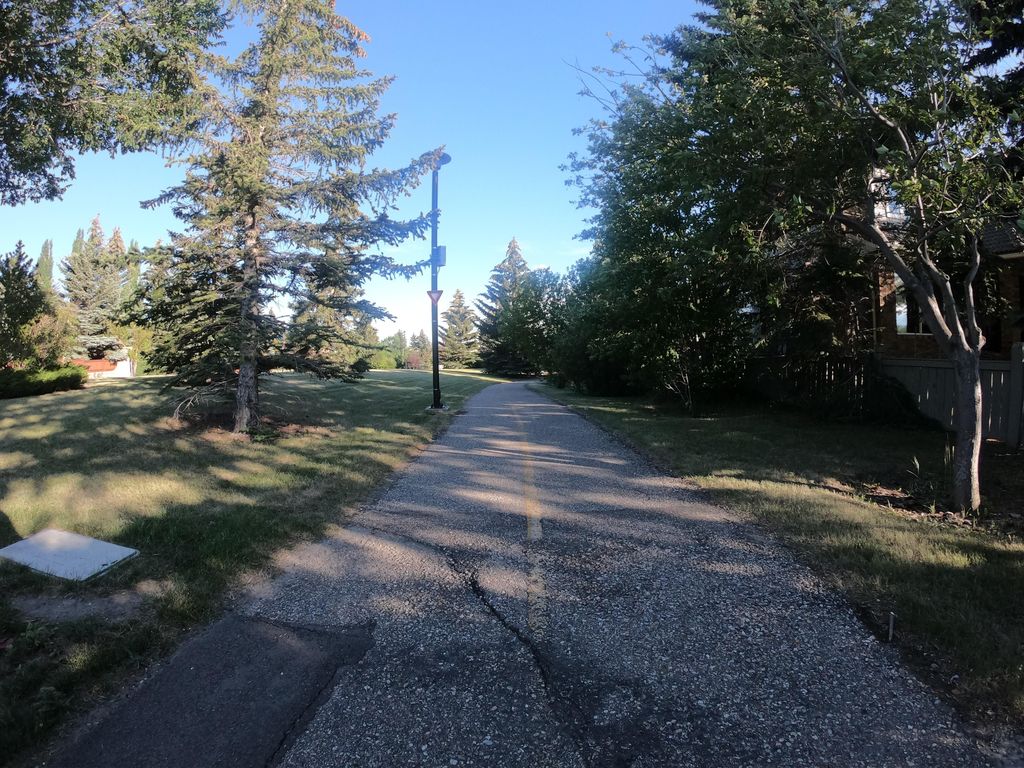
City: calgary